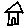
Label: house